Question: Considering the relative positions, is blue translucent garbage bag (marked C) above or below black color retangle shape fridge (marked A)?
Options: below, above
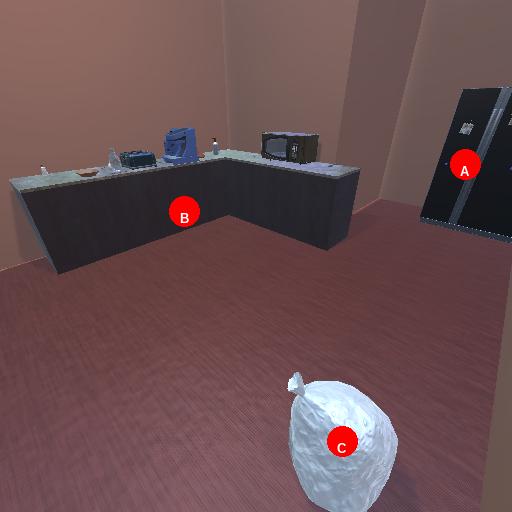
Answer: below